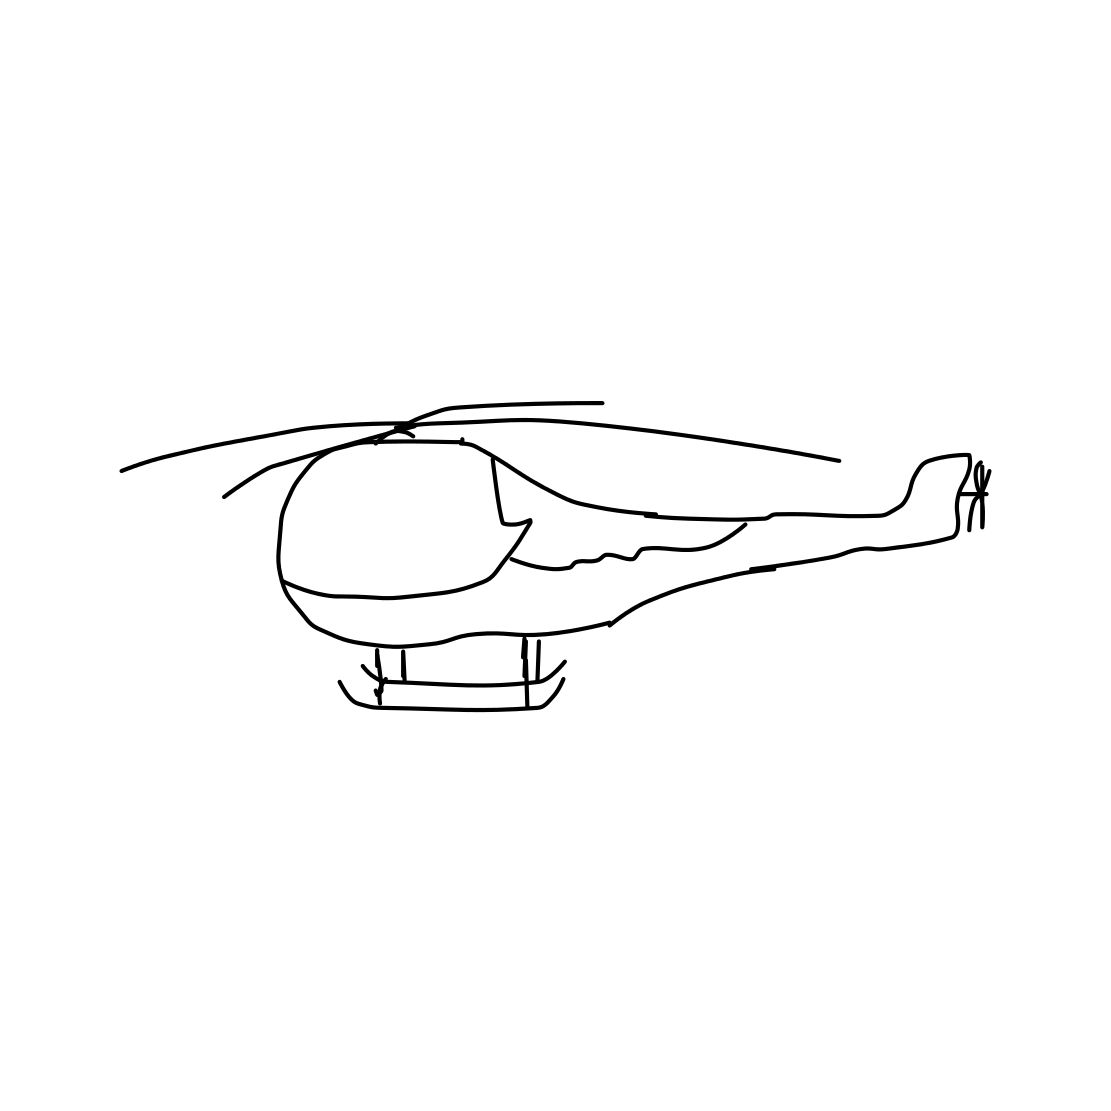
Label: helicopter